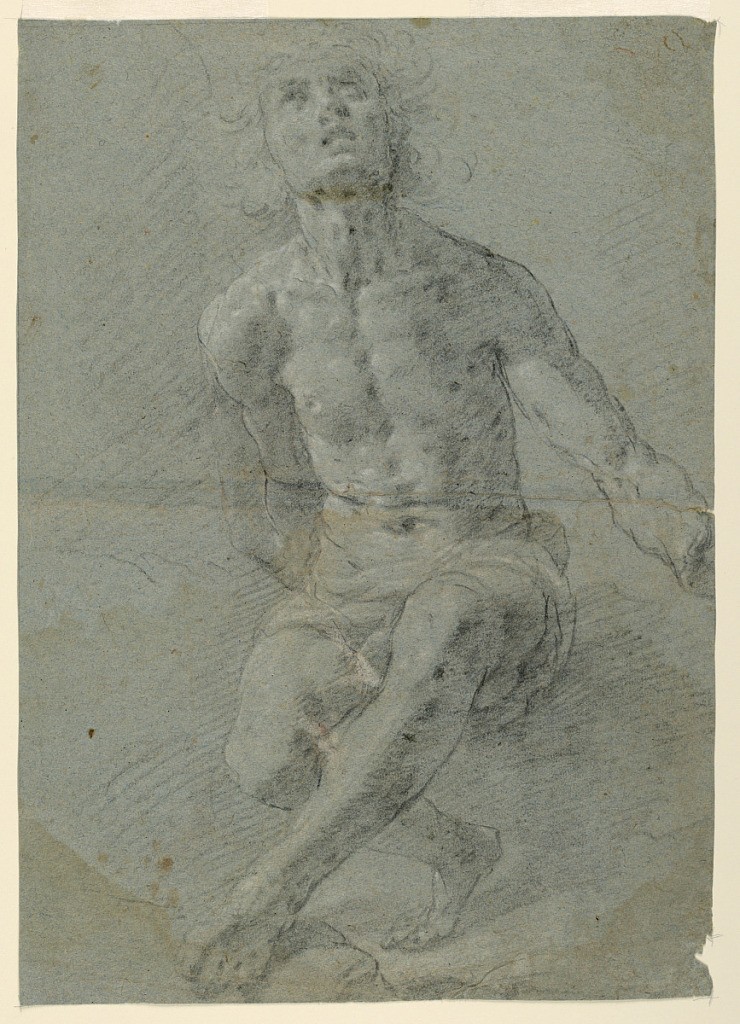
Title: Study for a Male Nude
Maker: Gian Giacomo Barbelli
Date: ca. 1750
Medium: Charcoal, chalk, white heightening on paper
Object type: Drawing
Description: A figure shown from the front with a raised head. The lowered left arm is stretched out. The right one is turned toward the back, the first design having been corrected.